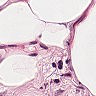
Metastatic tissue present: no